Interaction volume radius: 5 \u00c5
Interaction volume height: 20 \u00c5
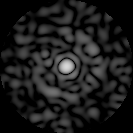
Disorder parameter: 0.8315